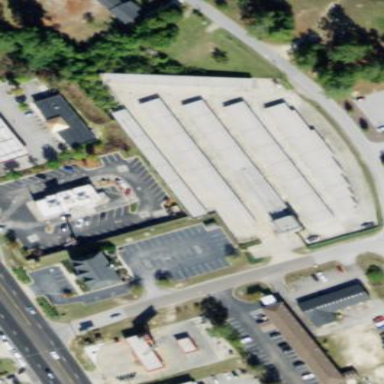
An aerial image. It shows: Storage rental shop.